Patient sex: F
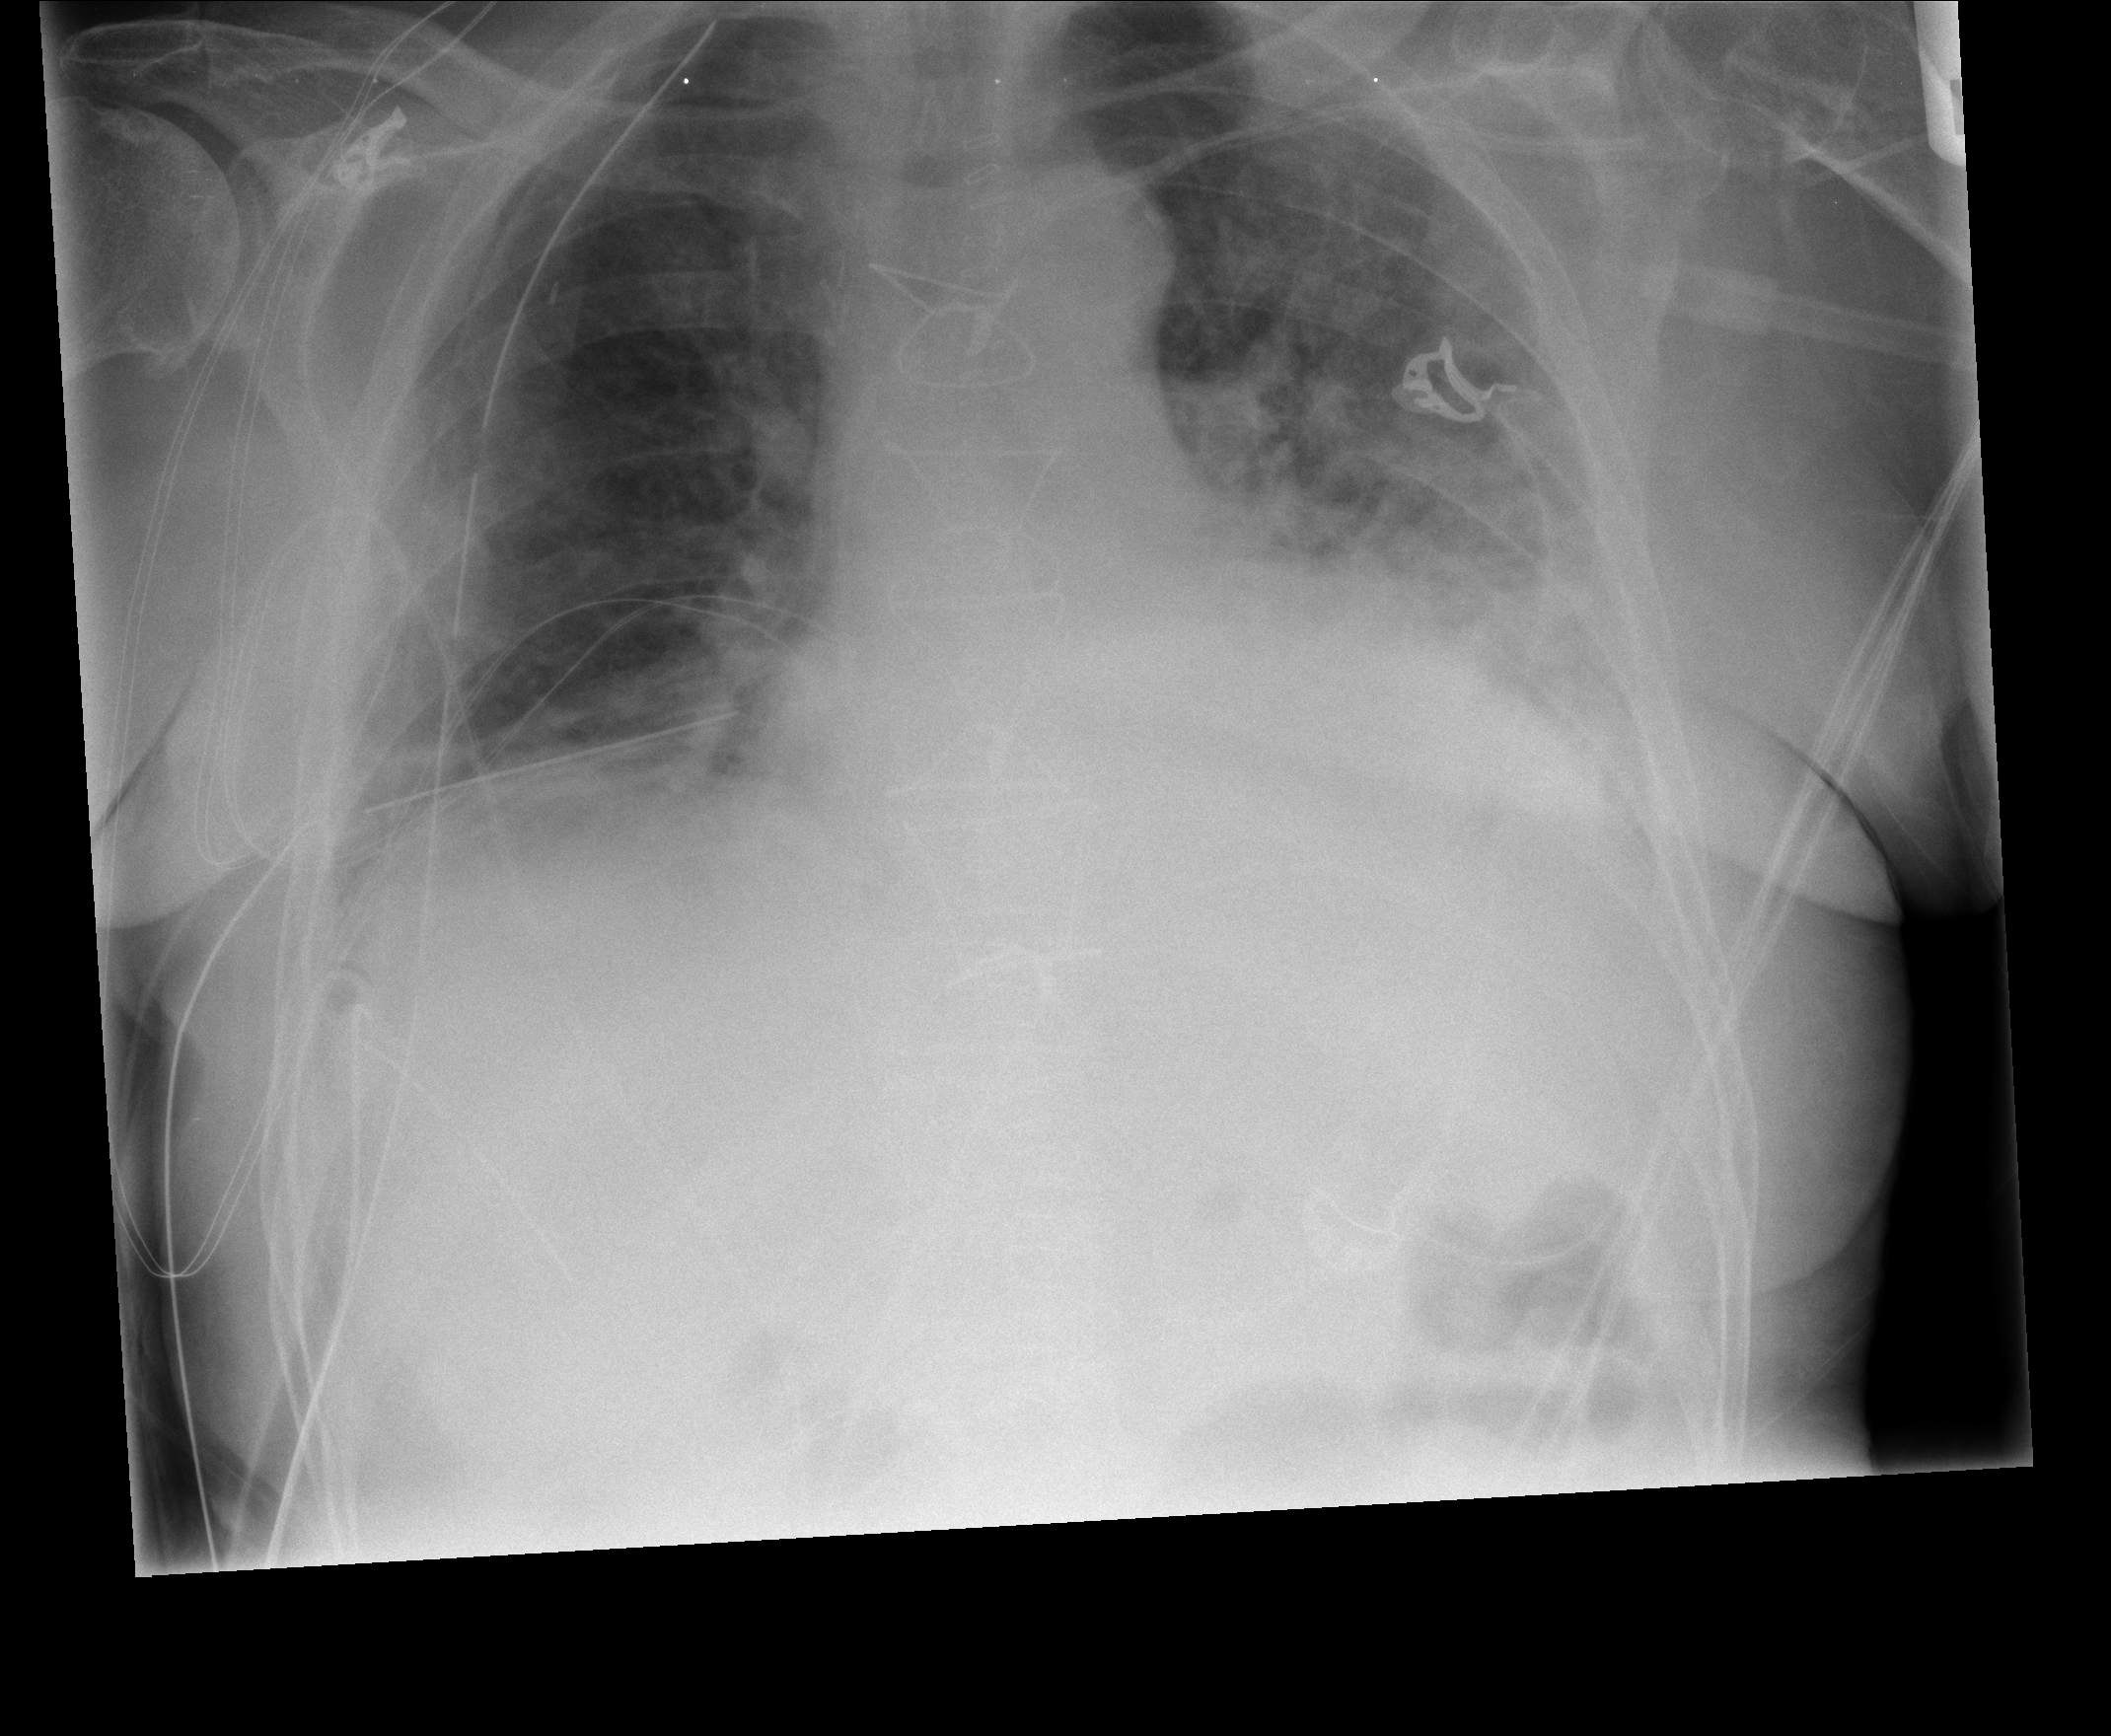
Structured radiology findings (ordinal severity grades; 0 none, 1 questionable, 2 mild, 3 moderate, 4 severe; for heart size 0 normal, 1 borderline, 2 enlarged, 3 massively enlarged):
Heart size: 2
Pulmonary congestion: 2
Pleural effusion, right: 0
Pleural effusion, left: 1
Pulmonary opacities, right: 0
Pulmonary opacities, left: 3
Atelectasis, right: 2
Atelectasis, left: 2